Question: I made an exe which depend on an Open source library (of c++) MITK. Before using MITK lib I build it with Debug|32 bit configuration in visual studio. It was having no error. When I coded my project and build it with same configuration, I got following error:
> The Application was unable to start correctly (0xc000007b). Click OK
to close the application
I found this <URL>
and as the suggestion I used ProcMon
When I looked into stack I didn't find any dll which is used from MITK lib and having any problem the stack snap shot is here

can any one tell me which dll is causing error?
---
Some additional info about MITK is :
It is using my systems Qt 4.8.3 library which is install by exe [means i didn't nmake it]
My other Qt applications are running properly.
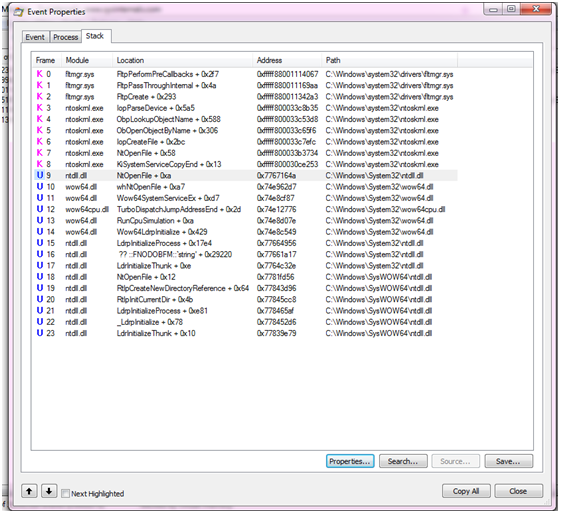
Answer: In order to find out which dll is missing or incorrect you can take a look at <URL>